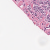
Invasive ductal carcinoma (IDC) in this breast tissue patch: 1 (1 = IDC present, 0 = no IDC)